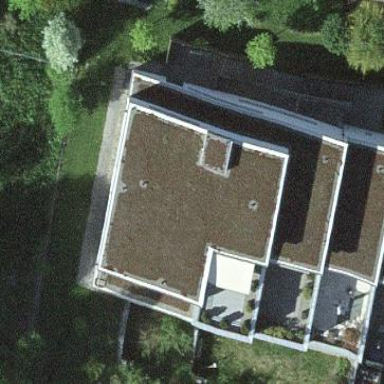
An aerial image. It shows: Terrace building.